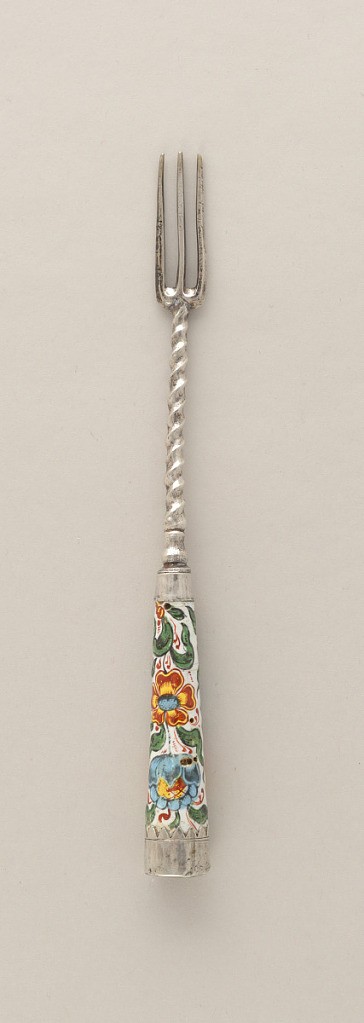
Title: Fork
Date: ca. 1670
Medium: steel, enamel, silver
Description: Three-tined fork with short curved shoulders and long spiraled neck. Handle white enamel with multi-colored floral pattern in yellow, red and blue. Silver mounts on top of handle.